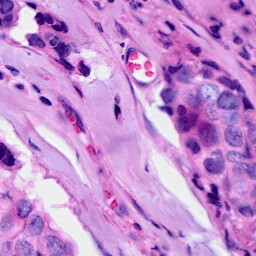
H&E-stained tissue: Breast